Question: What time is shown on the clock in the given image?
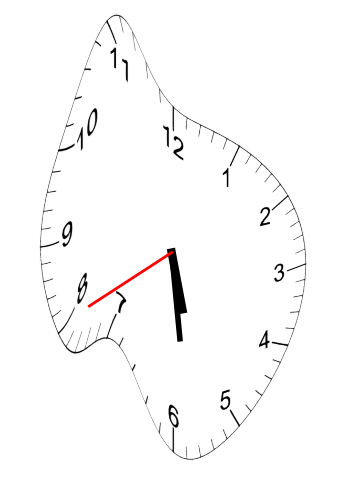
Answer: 05:28:40